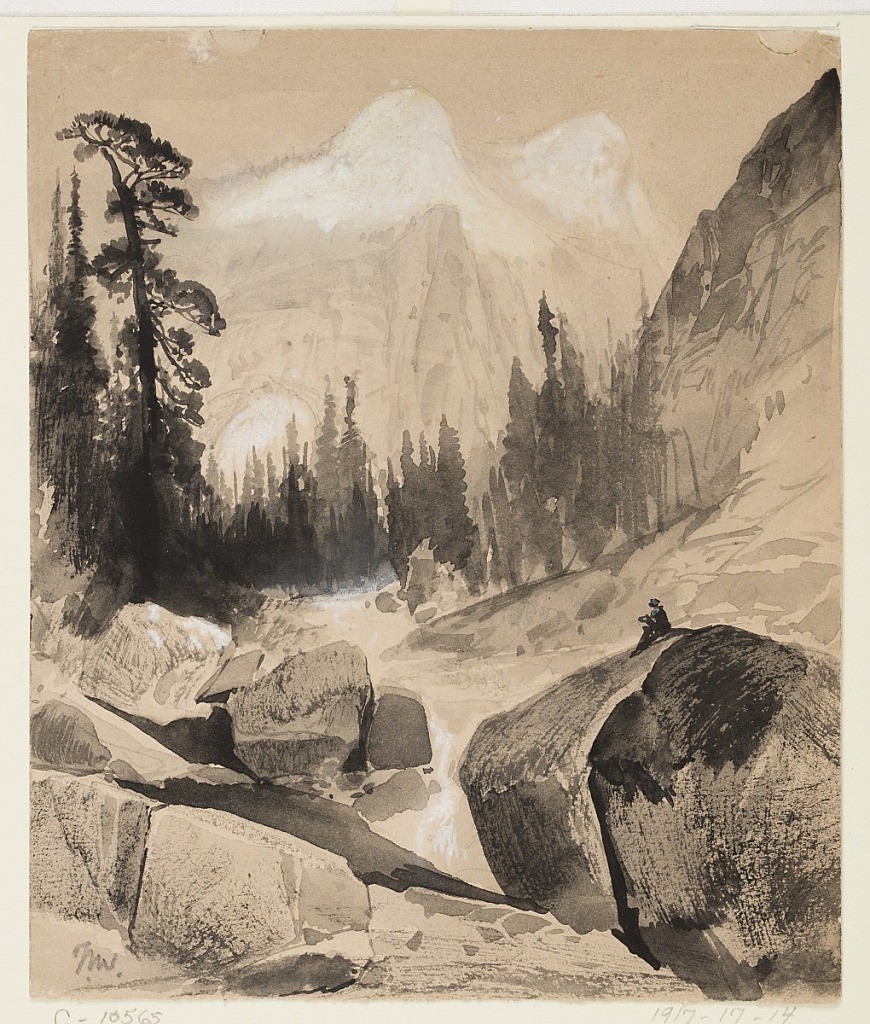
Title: The North Dome, Yosemite, California
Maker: Thomas Moran, American, b. Britain, 1837–1926
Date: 1872
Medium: Brush and black wash, white gouache, graphite on tan wove paper
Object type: Drawing
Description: Vertical view of jagged rocks in foreground with rushing stream leading back through pines on valley floor to the North Dome of Yellowstone.